Question: Count the number of objects in the diagram.
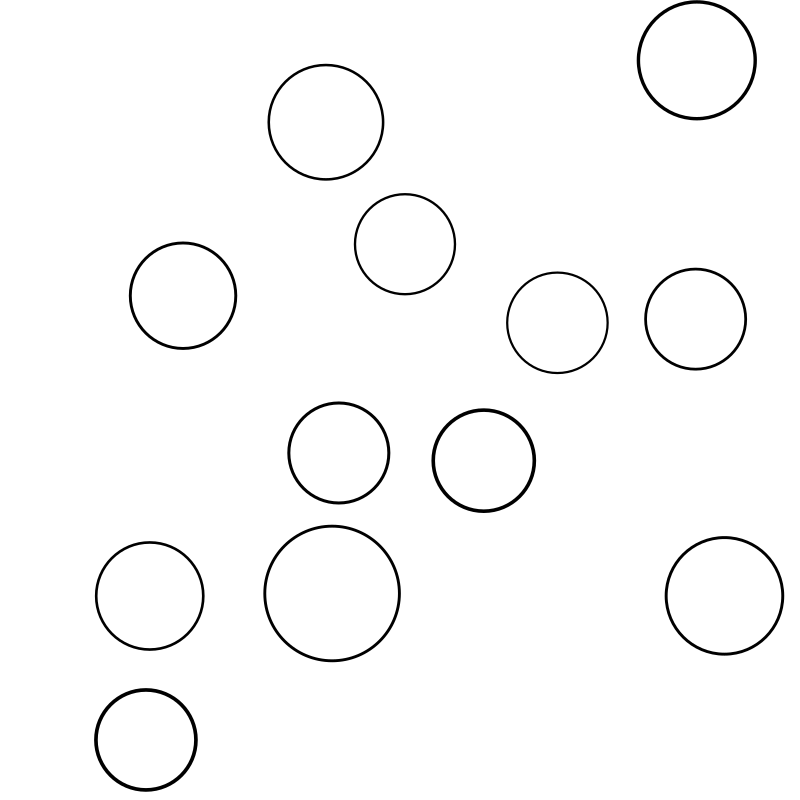
Answer: 12